Question: Some of the img elements that I am dynamically building may (do) fail. For those cases, I have some code I got from here:<URL> namely this:
'''
function getNatlBookCritics() {
var htmlBuilder = '';
// Doesn't do diddly-squat - wrong spot for it?
$('img').error(function () {
$(this).attr("src", "Content/NoImageAvailable.png");
});
$.getJSON('Content/NBCCJr.json', function (data) {
$.each(data, function (i, dataPoint) {
. . .
'''
...but it's not working. Warum nicht?
## UPDATE
With this code inside the .each portion of the $.getJSON() call:
'''
var jObject = $('<img src="' + dataPoint.imghref + '"/>');
$(jObject).error(function () {
$(this).attr("src", "Content/NoImageAvailable.jpg");
});
'''
... of the images fail. dataPoint.imghref contains such values as:
'''
http://www.amazon.com/exec/obidos/ASIN/B00655KLOY/garrphotgall-20
'''
## UPDATE 2
In a nuts hell, I'm adding the "img src" like so:
'''
function getNatlBookCritics() {
var htmlBuilder = '';
$.getJSON('Content/nbcc.json', function (data) {
$.each(data, function (i, dataPoint) {
if (IsYear(dataPoint.category)) {
htmlBuilder += '<div class="yearBanner">' + dataPoint.category + '</div>';
} else {
htmlBuilder += '<section class="wrapper" ><a id="mainImage" class="floatLeft" href="' +
dataPoint.imghref + '"' + ' target="_blank"><img height="160" width="107" src="' +
dataPoint.imgsrc + '"' +
dataPoint.imgalt + '></img></a>' +
. . .
htmlBuilder += '</section>';
}
// this is where I had the img err code
}); //each
$('#BooksContent').append(htmlBuilder);
}); //getNatlBookCritics
'''
...so as you can see the img is getting added to the DOM; maybe the fact that I've got height and width properties with my img are the problem...
## UPDATE 3
ManMohan Vyas: Do you mean like so:
'''
}); //each
$('#BooksContent').append(htmlBuilder).
find("img").error(function(){
$(this).attr("src", "Content/NoImageAvailable.png");
});
}); //getJSON()
'''
?
## UPDATE 4
This:
'''
var jObject = $(htmlBuilder);
jObject.find("img").error(function () {
$(this).attr("src", "Content/NoImageAvailable.png");
});
$('#BooksContent').append(jObject);
'''
...didn't work.
And FWIW, changing this:
'''
$('#BooksContent').html('');
'''
. . .
$('#BooksContent').append(htmlBuilder);
...to this:
$('#BooksContent').replaceWith(htmlBuilder);
...didn't work well (the right stuff populated, but the formatting got all messed up (instead of a solid black background, each section had a black background, but the overall background was silver).
## UPDATE 5
I just thought of something that may be causing my problem: the images that I'm attempting to show are all jpgs, but the "Image Not Available" image is a png. Does that make a difference? Is that possibly what is causing the rendering engine to get confused? If so, I'll just save the fallback img as a jpg...
## UPDATE 6
Nope, these last two attempts didn't work either. I tried Joseph Myers idea, then Prestauls, as I changed this:
'''
dataPoint.imghref + '"' + ' onerror="imgError(this);" target="_blank"><img height="160" width="107" src="' +
dataPoint.imgsrc + '"' +
'''
..to this:
'''
dataPoint.imgsrc + '" onerror="imgError(this);"' +
dataPoint.imgalt + '></img></a>' +
'''
...and no difference. I asked this on the jQuery forum a bit ago: I'm grasping at straws here, but I wonder if having mismatched jQuery/jQueryUI versions could be the problem? In order to support older browsers, I'm still using jQuery 1.9.1, but am on the "bleeding edge" as regards jQueryUI with version 1.10.3.
## UPDATE 7
Okay, here's the pertinent code (some redundant and moot code that will be refactored out has been elided to comply with SO's length limits). The (static) CSS shouldn't matter, right? The only other "code" is Web.config and things of that nature, so none of that should be having an effect on why I can't get the fallback images to display.
A lot of my failed attempts to get NoImageAvailable.png to display are commented out.
'''
@{
Layout = "~/_SiteLayout.cshtml";
Page.Title = "My Next Winner";
}
<div id="tabs" class="content-wrapper">
<ul>
<li><a href="#tab-Books">Books</a></li>
<li><a href="#tab-Movies">Movies</a></li>
<li><a href="#tab-Music">Music</a></li>
</ul>
<div id="tab-Books">
<select id="bookDropDown">
<option value="Pulitzer">Pulitzer</option>
<option value="NBCC">National Book Critics Circle</option>
<option value="NBA">National Book Awards</option>
<option value="NOBA">National Outdoors Book Awards</option>
</select>
<div id="BooksContent" class="clearfix">Content in Books tab</div>
</div>
<div id="tab-Movies">
'''
. . .
. . .
'''
<script>
$.ajaxSetup({ cache: false });
var currentBookSelection = '';
var currentMovieSelection = '';
var currentMusicSelection = '';
function imgError(image) {
image.onerror = "";
image.src = "Content/NoImageAvailable.png";
return true;
}
// BOOKS
// TODO: Refactor: just have one "getBooks()" function, passing in the name of the json file
function getNatlBookCritics() {
var htmlBuilder = '';
$.getJSON('Content/nbcc.json', function (data) {
$.each(data, function (i, dataPoint) {
if (IsYear(dataPoint.category)) {
htmlBuilder += '<div class="yearBanner">' + dataPoint.category + '</div>';
} else { // see snippet at top of unit for dealing with landscape-oriented books (such as some children's books) to change height and width of img
htmlBuilder += '<section class="wrapper" ><a id="mainImage" class="floatLeft" href="' +
dataPoint.imghref + '"' + ' target="_blank"><img height="160" width="107" src="' +
//dataPoint.imghref + '"' + ' onerror="imgError(this);" target="_blank"><img height="160" width="107" src="' +
//dataPoint.imgsrc + '" onerror="imgError(this);"' +
dataPoint.imgsrc + '"' +
dataPoint.imgalt + '></img></a>' +
'<div id="prizeCategory" class="category">' +
dataPoint.category +
'</div><br/><cite id="prizeTitle" >' +
dataPoint.title +
'</cite><br/><div id="prizeArtist" class="author">' +
dataPoint.author +
'</div><br/>';
if (dataPoint.kindle.trim().length > 2) {
htmlBuilder += '<button><a href="' + Urlify(dataPoint.kindle) + '"' +
' target="_blank">Kindle</a></button>';
}
if (dataPoint.paperback.trim().length > 2) {
htmlBuilder += '<button><a href="' + Urlify(dataPoint.paperback) + '"' +
' target="_blank">Paperback</a></button>';
}
if (dataPoint.hardbound.trim().length > 2) {
htmlBuilder += '<button><a href="' + Urlify(dataPoint.hardbound) + '"' +
' target="_blank">Hardcover</a></button>';
}
htmlBuilder += '</section>';
//// Doesn't work
//$('img').error(function () {
// $(this).attr("src", "Content/NoImageAvailable.png");
//});
// When get answer, try this: <-- they all fail with this
//var jObject = $('<img src="' + dataPoint.imghref + '"/>');
//var jObject = $('<img src=' + dataPoint.imghref + ' />');
//$(jObject).error(function () {
// $(this).attr("src", "Content/NoImageAvailable.jpg");
//});
}
}); //each
//var jObject = $(htmlBuilder).find('img').error(function () {
// $(this).attr("src", "Content/NoImageAvailable.png")
//});
//$("#BooksContent").html(jObject);
//var jObject = $(htmlBuilder);
//jObject.find("img").error(function () {
// $(this).attr("src", "Content/NoImageAvailable.png");
//});
//$('#BooksContent').append(jObject);
// 7/23
//imageError = function (it) {
// $(it).attr("src", "Content/NoImageAvailable.png");
//};
//htmlBuilder = htmlBuilder.replace(/<img/g, '<img onerror="imageError(this)"');
//var jObject = $(htmlBuilder);
//$("#BooksContent").html(jObject);
// </ 7/23
//$('#BooksContent').html('');
//$('#BooksContent').append(htmlBuilder);
////try this 7/24/2013
//var $jObject = $('');
//$jObject.error(function () { //$jObject is already a jquery object, don't wrap it again
// $(this).attr("src", "Content/NoImageAvailable.jpg");
//}).attr('src', dataPoint.imghref);
//</try this 7/24/2013
//$('#BooksContent').html(htmlBuilder);
$('#BooksContent').html(htmlBuilder).
find('img, button').click(function (evt) {
$(this).css('border', '1px solid red')
//evt.preventDefault();
//find('img').error(function() {
// this.src = "/Content/NoImageAvailable.png"
//})
});
//$('#BooksContent').replaceWith(htmlBuilder);
//.find('img').error(function() {
// this.src = "Content/NoImageAvailable.png"
// //this.src = "http://www.gravatar.com/avatar/317f4b62da2b0186feac9b6209793505?s=80&d=http%3A%2F%2Fimg.zohostatic.com%2Fdiscussions%2Fv1%2Fimages%2FdefaultPhoto.png";
//});
$('#BooksContent').css('background-color', 'black');
$('button').button();
}); //getJSONnbcc
$largest = 0;
$(".wrapper").each(function () {
if ($(this).height() > $largest) {
$largest = $(this).height();
}
});
$(".wrapper").css("height", $largest);
} // getNatlBookCritics()
function getPulitzers() {
// Since pulitzers will be the one that shows when site first opens, added rel="nofollow"
// in each href; in this way only this method differs from the other "getX" book methods
var htmlBuilder = '';
$.getJSON('Content/pulitzers2.json', function (data) {
$.each(data, function (i, dataPoint) {
if (IsYear(dataPoint.category)) {
htmlBuilder += '<div class="yearBanner">' + dataPoint.category + '</div>';
} else { // see snippet at top of unit for dealing with landscape-oriented books (such as some children's books) to change height and width of img
htmlBuilder += '<section class="wrapper" ><a id="mainImage" class="floatLeft" href="' +
dataPoint.imghref + '"' + ' target="_blank"><img height="160" width="107" src="' +
dataPoint.imgsrc + '"' +
dataPoint.imgalt + '></img></a>' +
'<div id="prizeCategory" class="category">' +
dataPoint.category +
'</div><br/><cite id="prizeTitle" >' +
dataPoint.title +
'</cite><br/><div id="prizeArtist" class="author">' +
dataPoint.author +
'</div><br/>';
if (dataPoint.kindle.trim().length > 2) {
htmlBuilder += '<button><a href="' + Urlify(dataPoint.kindle) + '"' +
' target="_blank" rel="nofollow" >Kindle</a></button>';
}
if (dataPoint.hardbound.trim().length > 2) {
htmlBuilder += '<button><a href="' + Urlify(dataPoint.hardbound) + '"' +
' target="_blank" rel="nofollow" >Hardcover</a></button>';
}
if (dataPoint.paperback.trim().length > 2) {
htmlBuilder += '<button><a href="' + Urlify(dataPoint.paperback) + '"' +
' target="_blank" rel="nofollow" >Paperback</a></button>';
}
htmlBuilder += '</section>';
}
}); //each
$('#BooksContent').html(htmlBuilder).
find('img, button').click(function (evt) {
$(this).css('border', '1px solid red')
});
$('#BooksContent').css('background-color', 'black');
$('button').button();
}); //getPulitzers
$largest = 0;
$(".wrapper").each(function () {
if ($(this).height() > $largest) {
$largest = $(this).height();
}
});
$(".wrapper").css("height", $largest);
// This is not working; axed a question on the jQuery forum
$('img, button').click(function (evt) {
$(this).css('border', '5px solid green');
evt.preventDefault();
});
// added this 7/24/2013 - does nothing
//$(function () {
// $('a').click(function () {
// open(this.href, 'NewWin', 'toolbar=yes');
// self.focus();
// return false;
// });
//});
} // getPulitzers()
function getNatlBook() {
'''
. . . } // getNatlBook()
'''
function getNOBA() {
// load bookContents using getJSON
}
// MOVIES
// Movies differ from books and music in that some of the awards do not always have a person as winner - just the movie
// So we have to check for that and conditionally add that bit of html (what corresponds to author in books and
// artist in music)
function getMovies(pathToJsonFile) {
var htmlBuilder = '';
$.getJSON(pathToJsonFile, function (data) {
// I tried renaming the above to nbcc.json, but it won't work with that name...?!? $.getJSON('Content/nbcc.json', function (data) {
$.each(data, function (i, dataPoint) {
if (IsYear(dataPoint.category)) {
htmlBuilder += '<div class="yearBanner">' + dataPoint.category + '</div>';
} else { // see snippet at top of unit for dealing with landscape-oriented books (such as some children's books) to change height and width of img
htmlBuilder += '<section class="wrapper" ><a id="mainImage" class="floatLeft" href="' +
dataPoint.imghref + '"' + ' target="_blank"><img height="160" width="107" src="' +
dataPoint.imgsrc + '"' +
dataPoint.imgalt + '></img></a>' +
'<div id="prizeCategory" class="category">' +
dataPoint.category +
'</div><br/><cite id="prizeTitle" >' +
dataPoint.film +
'</cite><br/>';
if (dataPoint.person.trim().length > 2) {
htmlBuilder += '<div id="prizeArtist" class="person">' + dataPoint.person + '</div><br/>';
}
if (dataPoint.bluray.trim().length > 2) {
htmlBuilder += '<button><a href="' + Urlify(dataPoint.bluray) + '"' +
' target="_blank" >BluRay</a></button>';
}
if (dataPoint.dvd.trim().length > 2) {
htmlBuilder += '<button><a href="' + Urlify(dataPoint.dvd) + '"' +
' target="_blank" >DVD</a></button>';
}
htmlBuilder += '</section>';
}
}); //each
$('#MoviesContent').html(htmlBuilder).
find('img, button').click(function (evt) {
$(this).css('border', '1px solid silver')
});
$('#MoviesContent').css('background-color', 'black');
$('button').button();
//console.log(htmlBuilder); <-- may want this for response to click on tab when movie tab is selected
}); //getOscars
$largest = 0;
$(".wrapper").each(function () {
if ($(this).height() > $largest) {
$largest = $(this).height();
}
});
$(".wrapper").css("height", $largest);
}
// MUSIC
// "work" is used for "album or song or recording or performance"
//TODO: Make this a generic "Music" function a la Movies above
function getGrammies() {
var htmlBuilder = '';
$.getJSON('Content/grammies.json', function (data) {
$.each(data, function (i, dataPoint) {
if (IsYear(dataPoint.category)) {
htmlBuilder += '<div class="yearBanner">' + dataPoint.category + '</div>';
} else { // see snippet at top of unit for dealing with landscape-oriented books (such as some children's books) to change height and width of img
htmlBuilder += '<section class="wrapper" ><a id="mainImage" class="floatLeft" href="' +
dataPoint.imghref + '"' + ' target="_blank"><img height="160" width="107" src="' +
dataPoint.imgsrc + '"' +
dataPoint.imgalt + '></img></a>' +
'<div id="prizeCategory" class="category">' +
dataPoint.category +
'</div><br/><cite id="prizeTitle" >' +
dataPoint.work +
'</cite><br/><div id="prizeArtist" class="work">' +
dataPoint.artist +
'</div><br/>';
if (dataPoint.mp3.trim().length > 2) {
htmlBuilder += '<button><a href="' + Urlify(dataPoint.mp3) + '"' +
' target="_blank">mp3</a></button>';
}
if (dataPoint.dvd.trim().length > 2) {
htmlBuilder += '<button><a href="' + Urlify(dataPoint.dvd) + '"' +
' target="_blank">DVD</a></button>';
}
if (dataPoint.vinyl.trim().length > 2) {
htmlBuilder += '<button><a href="' + Urlify(dataPoint.vinyl) + '"' +
' target="_blank">Vinyl</a></button>';
}
htmlBuilder += '</section>';
//// Doesn't work
//$('img').error(function () {
// $(this).attr("src", "Content/NoImageAvailable.png");
//});
}
}); //each
$('#MusicContent').html(htmlBuilder).
find('img, button').click(function (evt) {
$(this).css('border', '1px solid gold')
});
$('#MusicContent').css('background-color', 'black');
$('button').button();
}); //getJSONMusic
$largest = 0;
$(".wrapper").each(function () {
if ($(this).height() > $largest) {
$largest = $(this).height();
}
});
$(".wrapper").css("height", $largest);
}
function configLoading() {
$('#lblLoading').show();
// TODO: Not working for some reason - the configLoaded never sets them back to enabled...
//$('bookDropDown').Attr('disabled', true);
//$('moviesDropDown').Attr('disabled', true);
//$('musicDropDown').Attr('disabled', true);
}
function configLoaded() {
$('#lblLoading').hide();
//$('bookDropDown').Attr('disabled', false);
//$('moviesDropDown').Attr('disabled', false);
//$('musicDropDown').Attr('disabled', false);
}
$(document).ready(function () {
$('#tabs').tabs({
beforeActivate: function (event, ui) {
// Pulitzers is loaded at first; any time the books tab is clicked, something will already be there
if (ui.newTab.index() == 1) {
moviesContent = $('#MoviesContent').html();
if (moviesContent == 'Content in Movies tab') {
// TODO: When it's ready, uncomment this: getOscars();
}
}
else if (ui.newTab.index() == 2) {
musicContent = $('#MusicContent').html();
if (musicContent == 'Content in Music tab') {
// TODO: When it's ready, uncomment this: getGrammies();
}
}
}
});
$('body').on('error', 'img', function (e) {
$(e.currentTarget).attr("src", "Content/NoImageAvailable.png");
});
// This makes the external hrefs / targets "pop up"; I don't think I want that...
//$('body').on('click', 'a', function () {
// open(this.href, 'NewWin', 'toolbar=yes')
// self.focus();
// return false;
//});
// Books tab is default view; load the default list (Pulitzer); the other two default lists (oscars and grammies)
// will load the first time the user selects the corresponding tab (see beforeActivate() above)
getPulitzers();
currentBookSelection = "Pulitzer";
configLoaded();
$('#bookDropDown').change(function () {
// TODO: May want to keep track of when in loading mode, and if so, exit/return
configLoading();
$('#body').removeClass('bronzeBackground silverBackground goldBackground').addClass('bronzeBackground');
var sel = this.value;
if ((sel == "NBCC") && (currentBookSelection != "NBCC")) {
getNatlBookCritics();
currentBookSelection = "NBCC";
}
else if ((sel == "NBA") && (currentBookSelection != "NBA")) {
getNatlBook();
currentBookSelection = "NBA";
}
else if ((sel == "NOBA") && (currentBookSelection != "NOBA")) {
getNOBA();
currentBookSelection = "NOBA";
}
else if ((sel == "Pulitzer") && (currentBookSelection != "Pulitzer")) {
getPulitzers();
currentBookSelection = "Pulitzer";
}
configLoaded();
}); //bookDropDown
$('#moviesDropDown').change(function () {
configLoading();
$('#body').removeClass('bronzeBackground silverBackground goldBackground').addClass('silverBackground');
var sel = this.value;
if ((sel == "Oscars") && (currentMovieSelection != "Oscars")) {
currentMovieSelection = "Oscars";
getMovies('Content/oscars.json');
}
else if ((sel == "GoldenGlobe") && (currentMovieSelection != "GoldenGlobe")) {
currentMovieSelection = "GoldenGlobe";
getMovies('Content/goldenglobe.json');
}
else if ((sel == "Cannes") && (currentMovieSelection != "Cannes")) {
currentMovieSelection = "Cannes";
getMovies('Content/cannes.json');
}
else if ((sel == "Sundance") && (currentMovieSelection != "Sundance")) {
currentMovieSelection = "Sundance";
getMovies('Content/sundance.json');
}
configLoaded();
}); //moviesDropDown
$('#musicDropDown').change(function () {
configLoading();
$('#body').removeClass('bronzeBackground silverBackground goldBackground').addClass('goldBackground');
var sel = this.value;
if ((sel == "Grammies") && (currentMusicSelection != "Grammies")) {
currentMusicSelection = "Grammies";
getGrammies();
}
else if ((sel == "AMA") && (currentMusicSelection != "AMA")) {
currentMusicSelection = "AMA";
getAMA();
}
else if ((sel == "CMA") && (currentMusicSelection != "CMA")) {
currentMusicSelection = "CMA";
getCMA();
}
else if ((sel == "Indies") && (currentMusicSelection != "Indies")) {
currentMusicSelection = "Indies";
getIndies();
}
configLoaded();
}); //musicDropDown
// added 7/24/2013, changed nothing
//$(function() {
// $('a').click(function() {
// open(this.href, 'NewWin', 'toolbar=yes');
// self.focus();
// return false;
// });
//});
}); //ready
</script>
'''
## UPDATE 8
barvaz's answer also does not work for me; maybe I'm doing it wrong? Based on his answer, this is what I added:
CSS
'''
.noImg {
background:url(~/Content/NoImageAvailable.png);
}
'''
jQuery
0) Added this within the ready handler:
'''
replaceEmptyImage = function ($img) {
$img.parent().addClass('noImg');
$img.remove();
};
'''
1) Changed this line:
'''
dataPoint.imghref + '"' + ' target="_blank"><img height="160" width="107" src="' +
'''
...to this:
'''
dataPoint.imghref + '"' + ' target="_blank"><img height="160" width="107" onerror="replaceEmptyImage($(this))" src="' +
'''
## UPDATE 9
Here's what it looks like (the image "block" or "object" is there, it's just that it's black/blank):

BTW, The Travels of Jamie McPheeters is an awesome book at any rate, but perhaps especially to read to your kids (any age, but perhaps pre-teen is optimal).
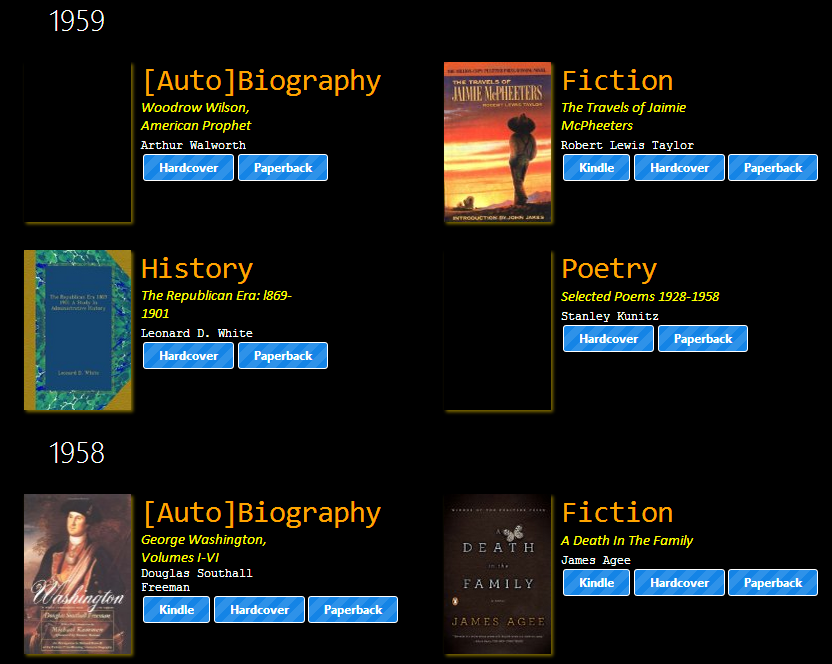
Answer: use the images loaded plugin
<URL>
Leverages jQuery deferred objects awesomeness. This will even handle figuring out whether the image loaded for you, so you dont have to use jQuery.error (TBH, that's not really an appropriate use for that).